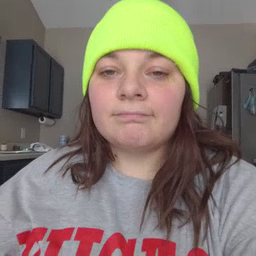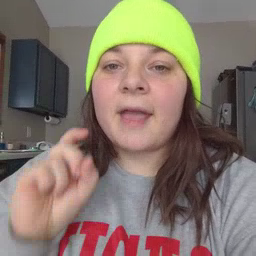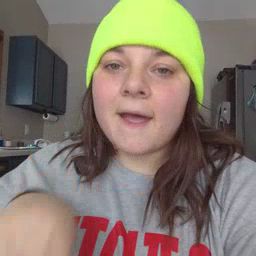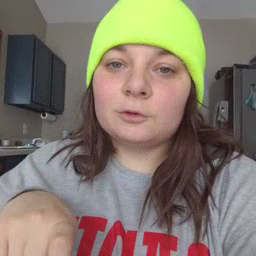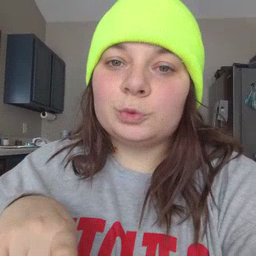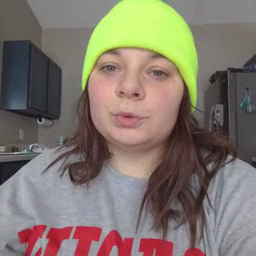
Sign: haveto